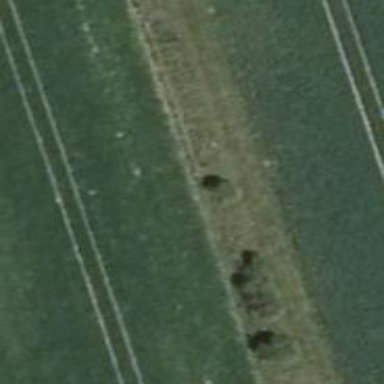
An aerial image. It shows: Row of deciduous broadleaved trees.